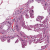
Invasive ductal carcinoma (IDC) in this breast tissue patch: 0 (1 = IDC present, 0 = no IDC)